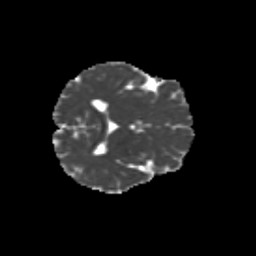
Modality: MD
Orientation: axial
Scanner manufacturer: siemens
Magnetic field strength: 3 T
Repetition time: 9.2 s
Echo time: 0.084 s